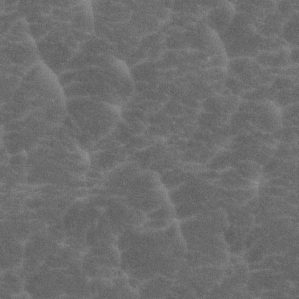
Label: non_frost